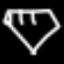
Label: diamond